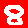
Digit: 8